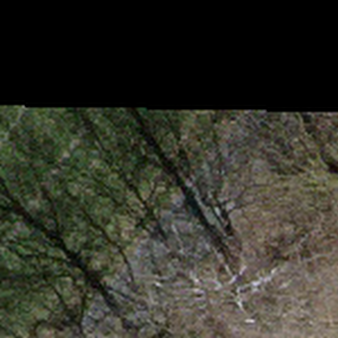
Label: other